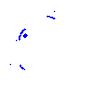
Particle: proton